Question: I would like to realize a little chart in html5 canvas but my cursor (the pink thing) is not in the foreground.

'''
var canvas = document.getElementById("quantity");
var context = canvas.getContext("2d");
context.translate(0, 0);
context.beginPath();
context.fillStyle="#777";
context.fillRect(5, 10, 35, 30);
context.lineWidth="5";
context.strokeStyle="#777";
context.rect(5, 10, 90, 30);
context.fillStyle="#b74e95";
context.fillRect(canvas.width/2, 0, 10, 50);
context.stroke();
'''
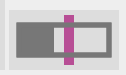
Answer: Below is the changed code, with some mistakes corrects.
'''
var canvas = document.getElementById("quantity");
var context = canvas.getContext("2d");
context.translate(0, 0);
context.fillStyle="#777";
context.fillRect(5, 10, 35, 30);
context.beginPath();
context.lineWidth="5";
context.strokeStyle="#777";
context.rect(5, 10, 90, 30);
context.stroke();
context.fillStyle="#b74e95";
context.fillRect(canvas.width/2, 0, 10, 50);
'''